八年级 · 度量几何学
如图为商场某品牌椅子的侧面图, $\angle D E F=120^{\circ}, D E$ 与地面平行, $\angle A B D=50^{\circ}$,则 $\angle A C B=(\quad)$

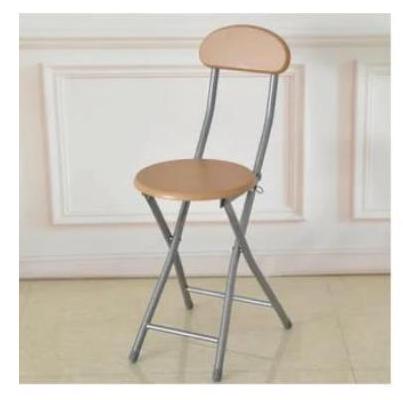
A. $70^{\circ}$
B. $65^{\circ}$
C. $60^{\circ}$
D. $50^{\circ}$
答案: A